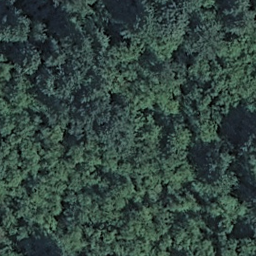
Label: forest